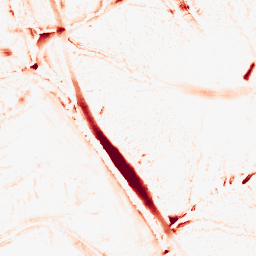
Category: morphological
Decomposition family: morphological_diamond
Decomposition parameters: operation: opening
radius: 15
Upsampling method: quartic
Upsampling parameters: scale: 2
Upsampling scale: 2